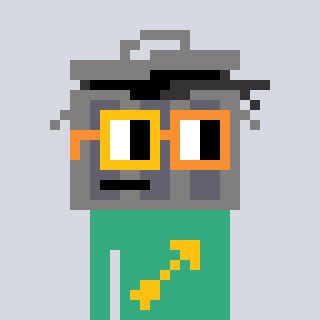
a pixel art character with square yellow and orange glasses, a trashcan-shaped head and a teal-colored body on a cool background